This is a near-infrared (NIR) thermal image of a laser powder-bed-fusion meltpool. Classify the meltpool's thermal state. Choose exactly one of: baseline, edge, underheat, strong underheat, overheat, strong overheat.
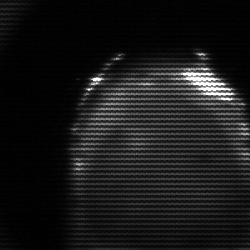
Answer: edge